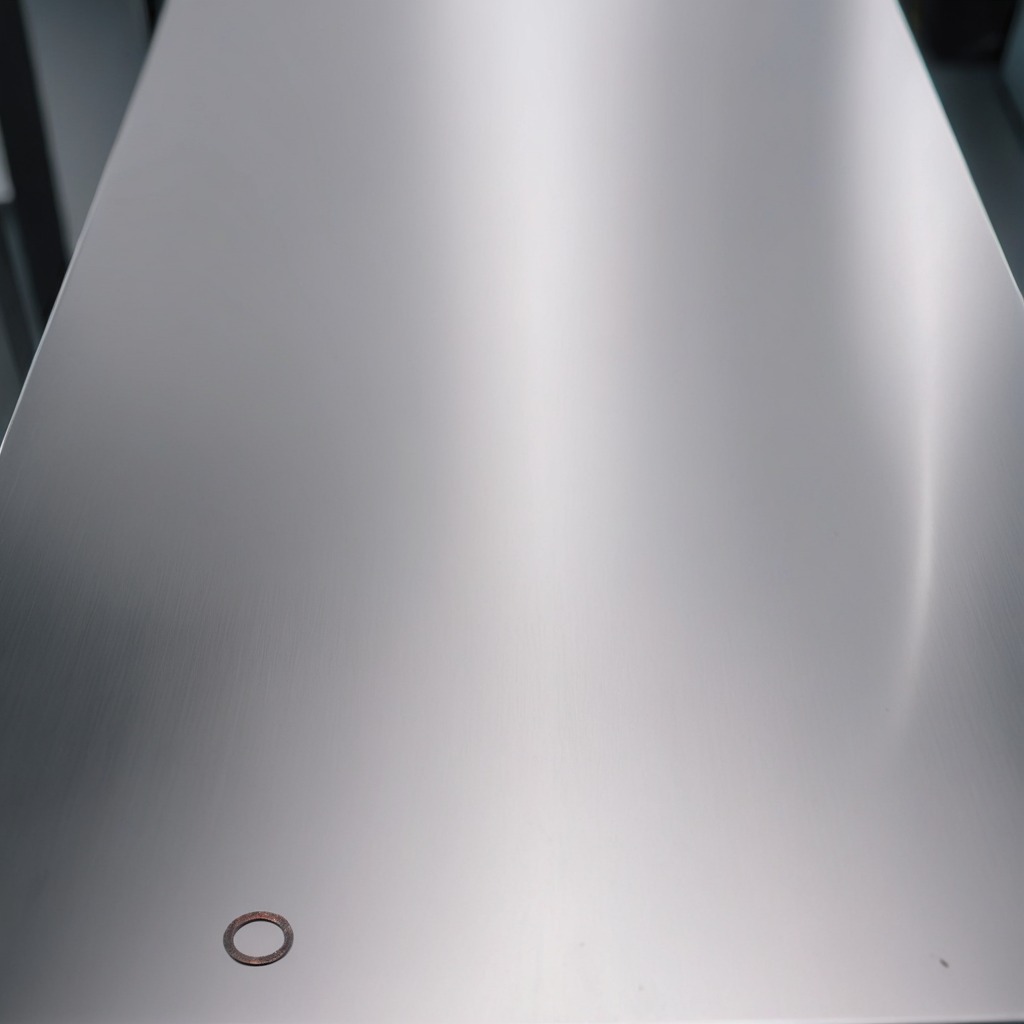
A flat metal washer lies on the stainless steel table in a high-end prototyping lab.